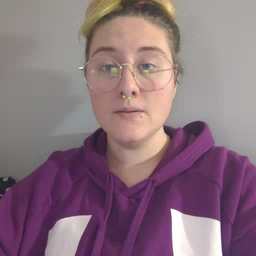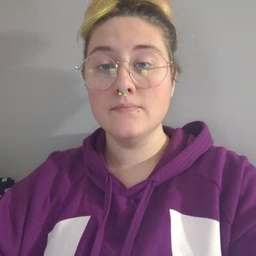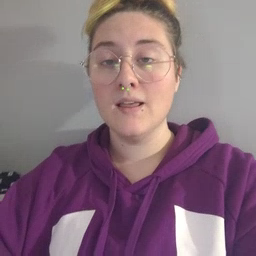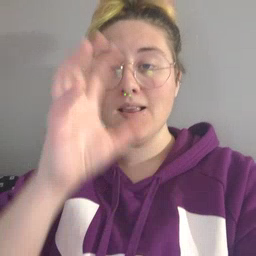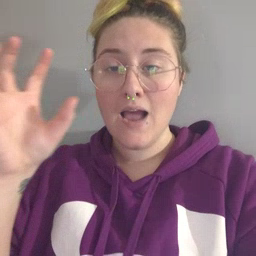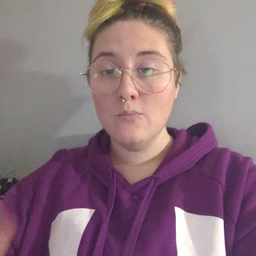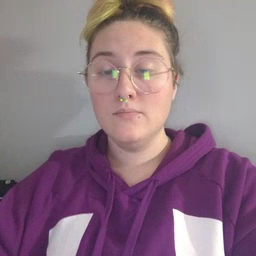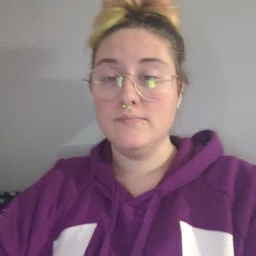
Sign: cloud